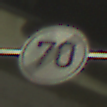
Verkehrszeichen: EndeGeschwindigkeit70
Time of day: NotSpecified
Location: Indoor (Special)
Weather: NotSpecified
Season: NotSpecified
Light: Artificial